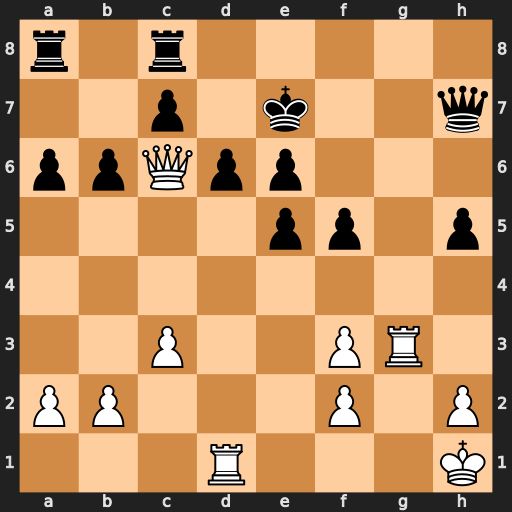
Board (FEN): r1r5/2p1k2q/ppQpp3/4pp1p/8/2P2PR1/PP3P1P/3R3K
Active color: w
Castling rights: -
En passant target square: -
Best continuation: Rxd6 cxd6 Qb7+ Kf6 Qxh7